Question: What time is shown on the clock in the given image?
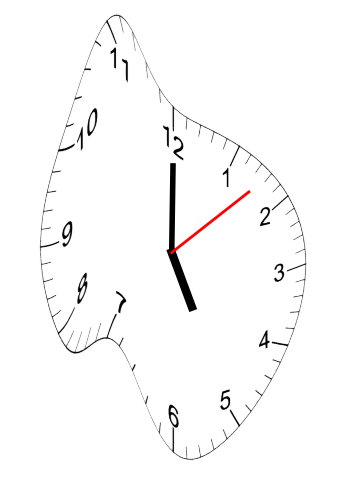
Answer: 05:00:08